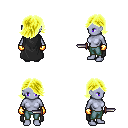
a pixel art fantasy rpg character, female body template, dark elf, purple skin, black cape, teal pants, gold swoop hairstyle, gold gloves, dagger, four views (front, back, left, right), 2x2 character sprite sheet, small pixel art, hard edges, no anti-aliasing